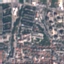
Land use / land cover: Residential